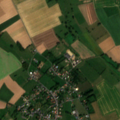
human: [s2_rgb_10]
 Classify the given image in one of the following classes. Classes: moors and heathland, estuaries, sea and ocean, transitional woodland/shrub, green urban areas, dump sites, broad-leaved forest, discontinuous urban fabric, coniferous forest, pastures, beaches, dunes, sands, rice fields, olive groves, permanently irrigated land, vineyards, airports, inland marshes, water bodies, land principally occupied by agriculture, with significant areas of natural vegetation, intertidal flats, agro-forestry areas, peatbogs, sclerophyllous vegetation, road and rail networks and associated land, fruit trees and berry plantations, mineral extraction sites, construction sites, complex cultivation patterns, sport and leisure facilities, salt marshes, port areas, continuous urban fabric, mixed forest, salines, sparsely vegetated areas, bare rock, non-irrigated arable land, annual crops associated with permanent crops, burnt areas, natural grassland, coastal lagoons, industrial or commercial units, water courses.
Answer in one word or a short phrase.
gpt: non-irrigated arable land, pastures, complex cultivation patterns